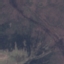
Label: HerbaceousVegetation